Question: Like this:

the "open project" item's color is grey.
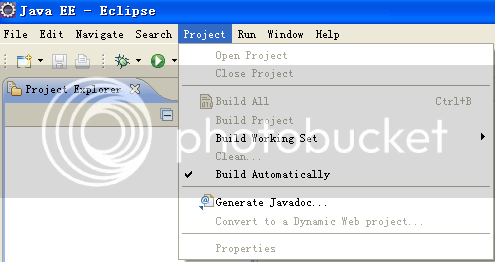
Answer: Perhaps you want to <URL>.